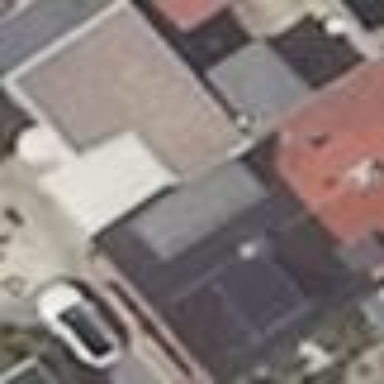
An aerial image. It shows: Semidetached house.